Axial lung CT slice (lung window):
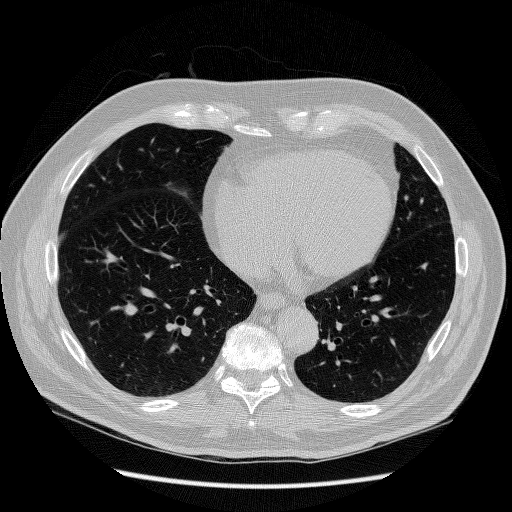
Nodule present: no